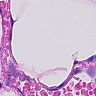
Metastatic tissue present: no